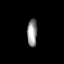
Tissue: prostate
Cell type: T cells
Senescence score: 0.3599
Nuclear area (px): 268
Mean DAPI intensity: 148.004